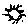
Label: sun